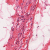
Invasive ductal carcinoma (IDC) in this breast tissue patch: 0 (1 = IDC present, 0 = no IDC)